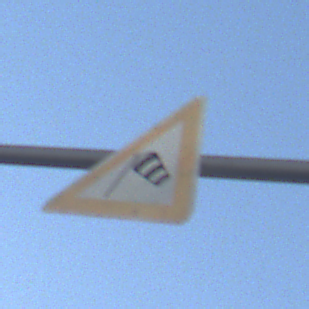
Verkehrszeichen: SeitenwindVonLinks
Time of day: MorningAfternoon
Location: Outdoor (RoadRail)
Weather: PartlyCloudy
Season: NotSpecified
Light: Natural